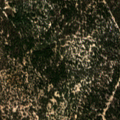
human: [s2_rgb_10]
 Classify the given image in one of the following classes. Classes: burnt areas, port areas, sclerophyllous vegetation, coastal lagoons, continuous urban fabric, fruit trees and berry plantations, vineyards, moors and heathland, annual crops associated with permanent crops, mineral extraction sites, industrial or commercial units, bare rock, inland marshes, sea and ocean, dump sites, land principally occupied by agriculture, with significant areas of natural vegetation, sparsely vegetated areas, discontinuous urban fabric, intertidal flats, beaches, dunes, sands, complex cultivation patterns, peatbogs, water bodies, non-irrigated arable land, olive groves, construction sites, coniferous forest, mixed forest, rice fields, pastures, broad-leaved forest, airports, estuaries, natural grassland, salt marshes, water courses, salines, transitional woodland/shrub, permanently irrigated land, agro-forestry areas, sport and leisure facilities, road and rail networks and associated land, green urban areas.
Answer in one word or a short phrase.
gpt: agro-forestry areas, coniferous forest, mixed forest